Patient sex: F
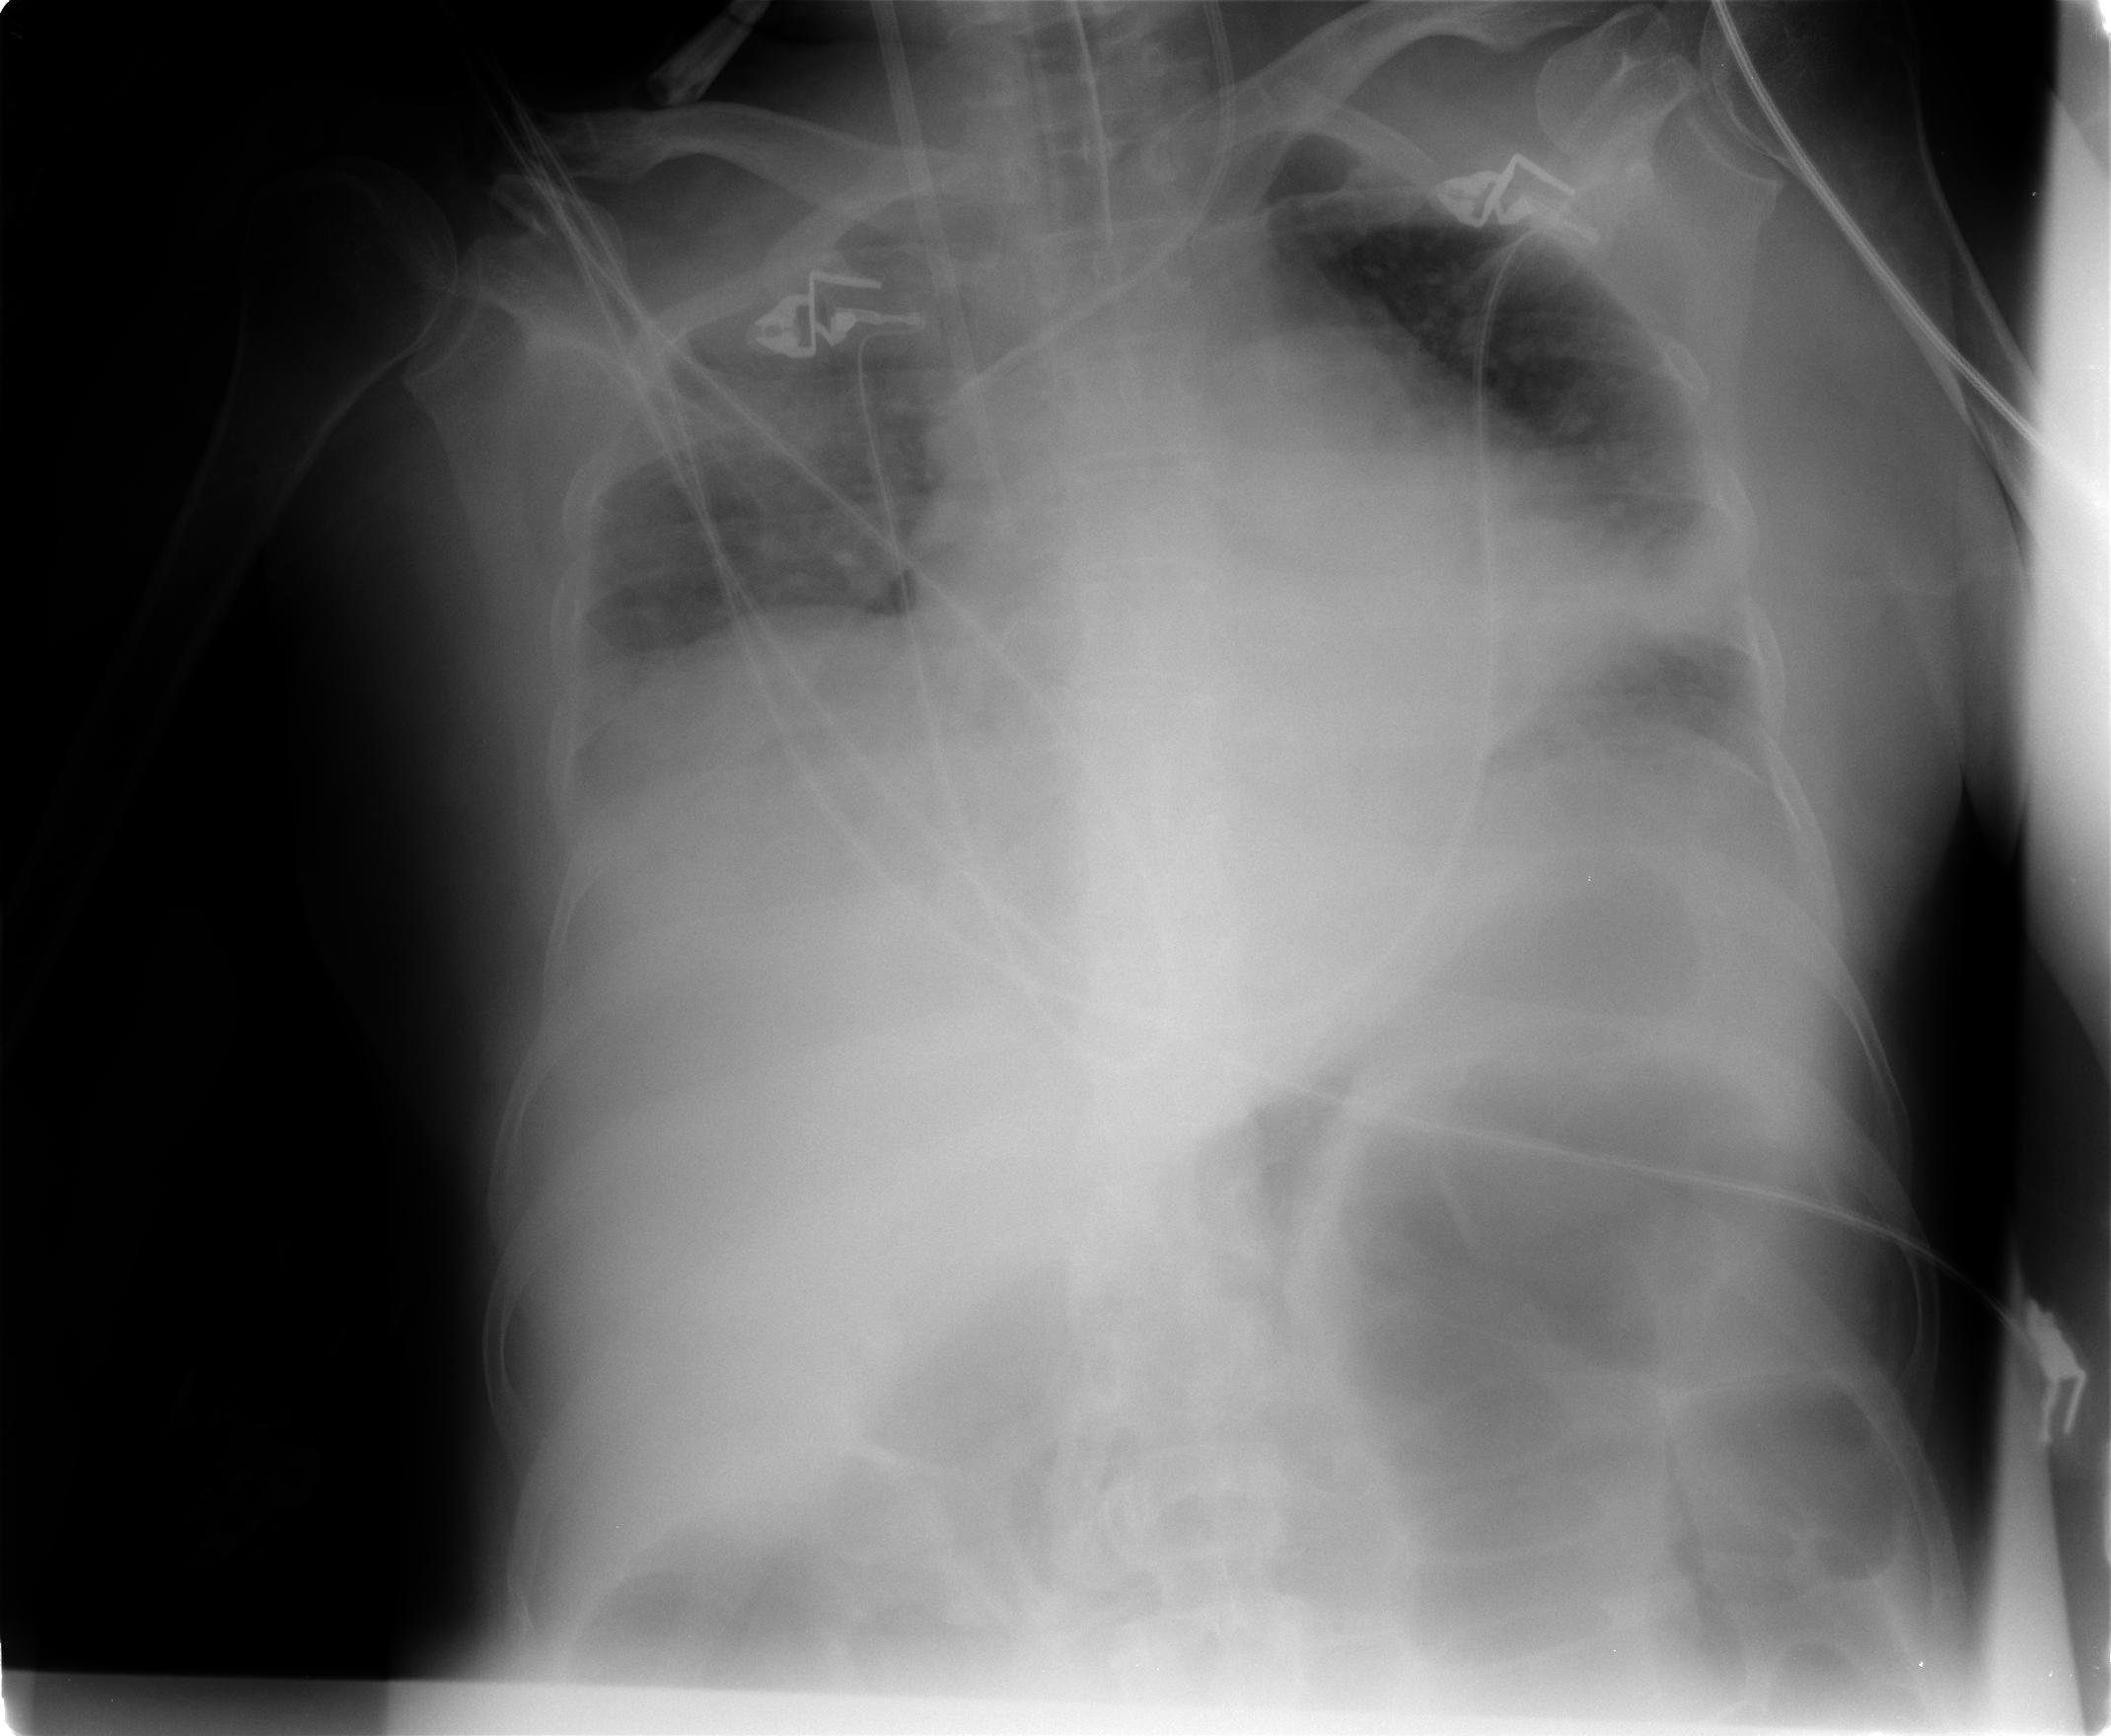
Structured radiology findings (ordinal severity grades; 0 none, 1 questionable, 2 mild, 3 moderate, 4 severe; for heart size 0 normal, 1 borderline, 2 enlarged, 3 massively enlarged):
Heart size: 0
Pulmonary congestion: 2
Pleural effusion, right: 2
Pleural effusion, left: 1
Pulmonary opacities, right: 3
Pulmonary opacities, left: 2
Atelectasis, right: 2
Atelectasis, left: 2